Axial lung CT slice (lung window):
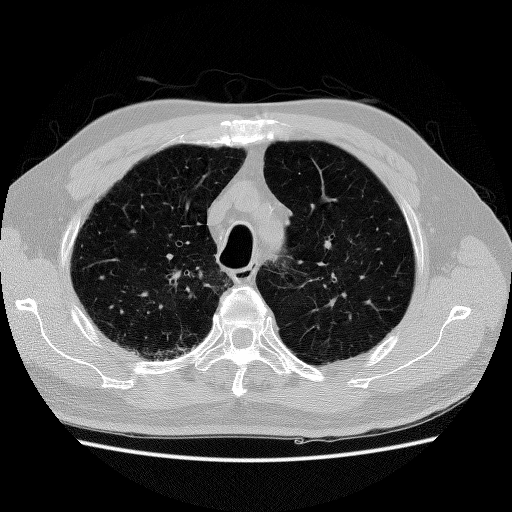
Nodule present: no